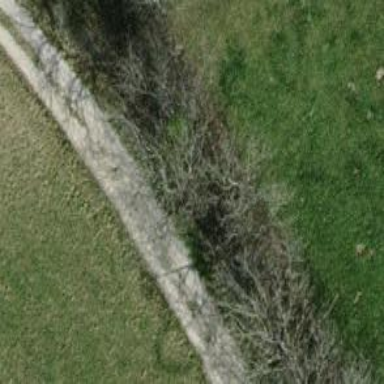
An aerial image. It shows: Broadleaved tree with lush foliage.